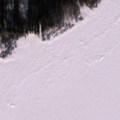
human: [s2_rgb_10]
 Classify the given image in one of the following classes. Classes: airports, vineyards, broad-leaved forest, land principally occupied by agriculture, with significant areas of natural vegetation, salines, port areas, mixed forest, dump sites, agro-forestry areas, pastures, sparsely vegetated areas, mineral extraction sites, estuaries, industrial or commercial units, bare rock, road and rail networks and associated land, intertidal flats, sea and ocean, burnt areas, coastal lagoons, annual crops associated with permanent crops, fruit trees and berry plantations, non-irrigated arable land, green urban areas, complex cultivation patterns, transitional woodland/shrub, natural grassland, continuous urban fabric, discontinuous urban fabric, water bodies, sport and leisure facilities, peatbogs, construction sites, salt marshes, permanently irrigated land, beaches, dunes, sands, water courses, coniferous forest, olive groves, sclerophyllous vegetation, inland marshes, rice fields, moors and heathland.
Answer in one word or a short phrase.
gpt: broad-leaved forest, coniferous forest, sea and ocean